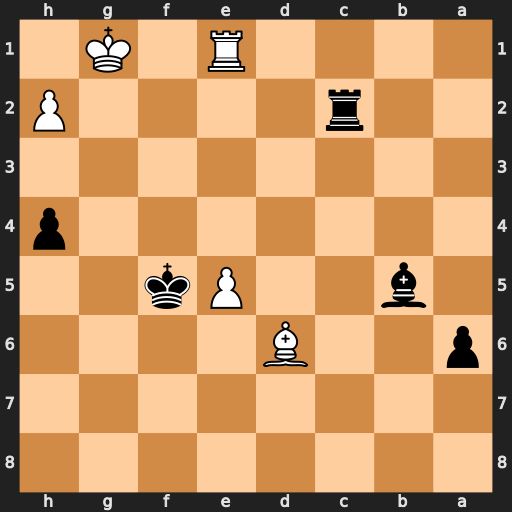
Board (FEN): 8/8/p2B4/1b2Pk2/7p/8/2r4P/4R1K1
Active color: b
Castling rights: -
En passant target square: -
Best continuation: h3 Re3 Rg2+